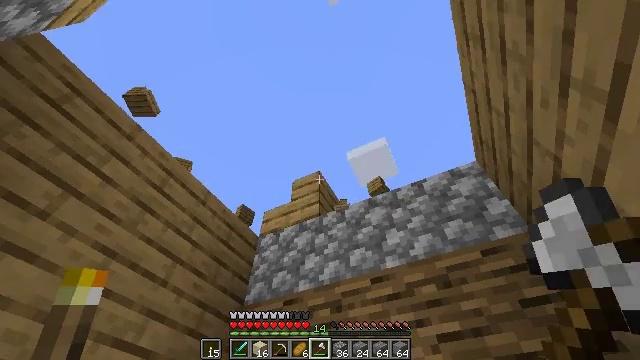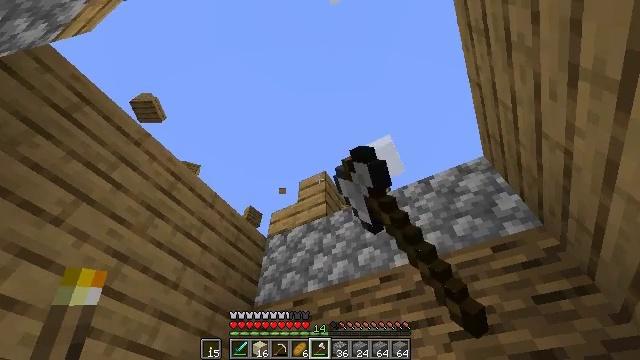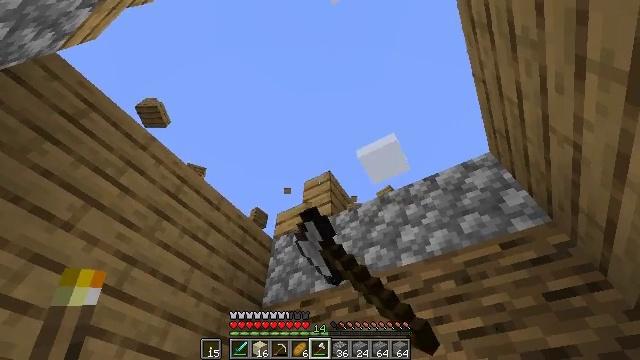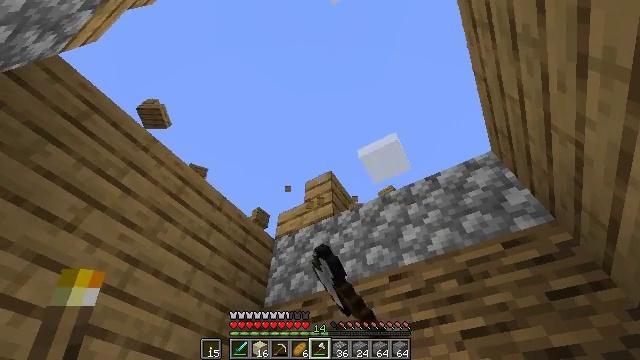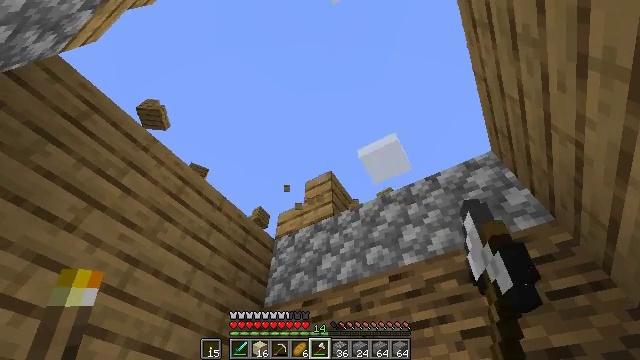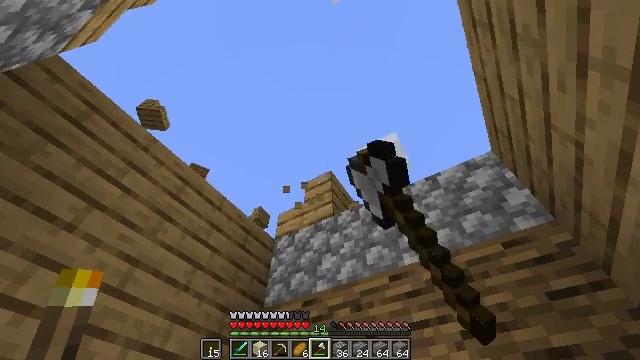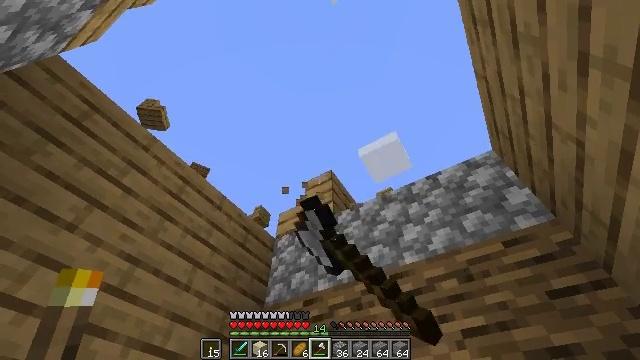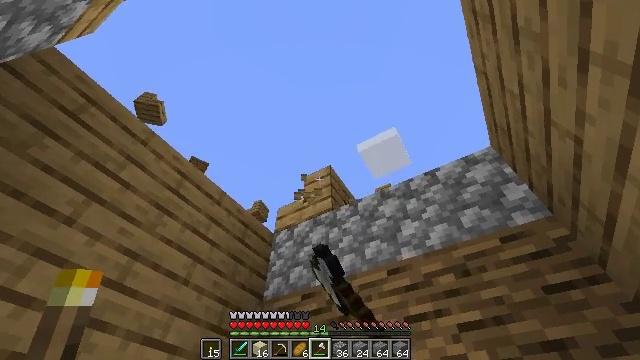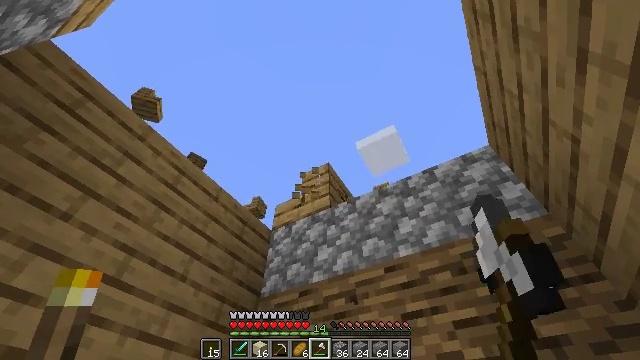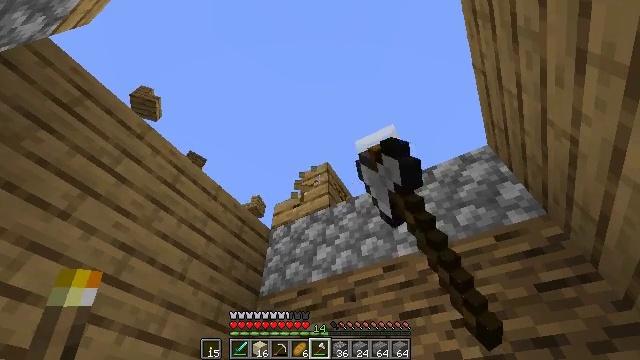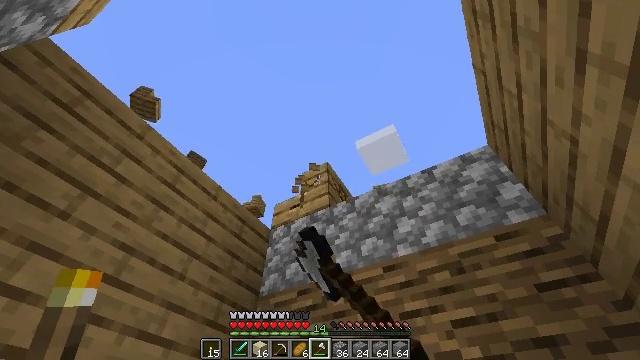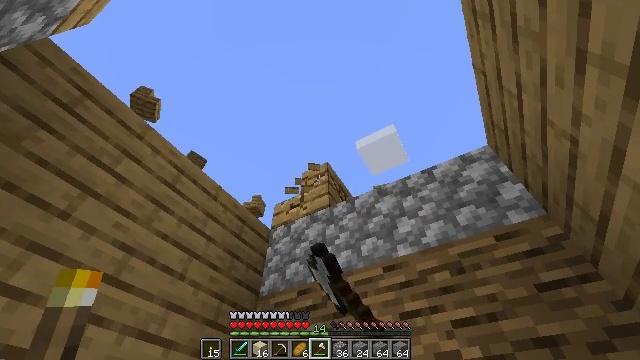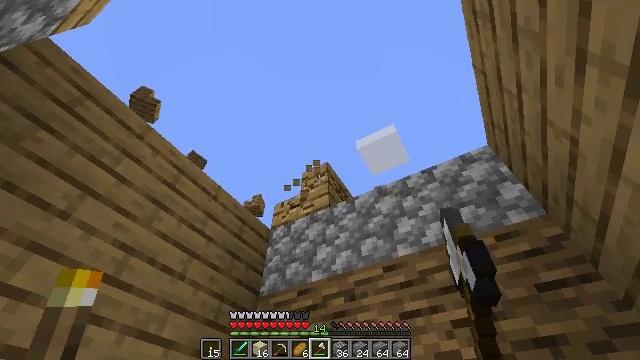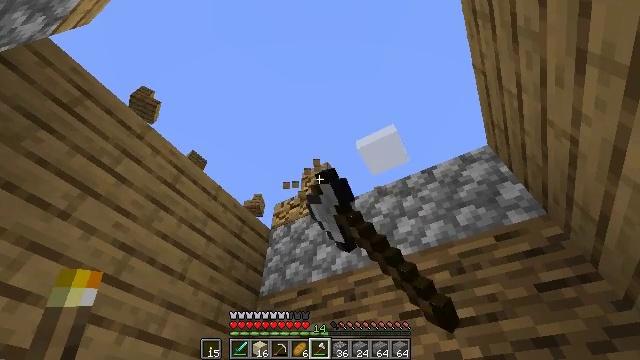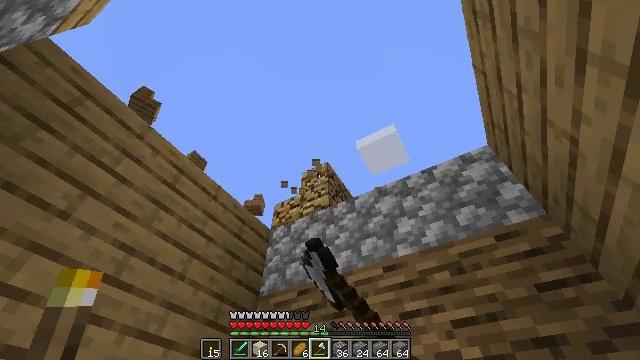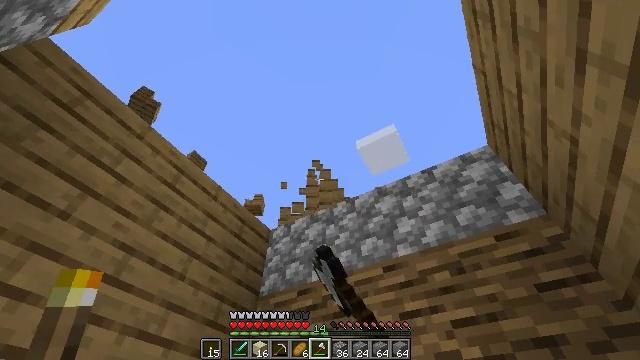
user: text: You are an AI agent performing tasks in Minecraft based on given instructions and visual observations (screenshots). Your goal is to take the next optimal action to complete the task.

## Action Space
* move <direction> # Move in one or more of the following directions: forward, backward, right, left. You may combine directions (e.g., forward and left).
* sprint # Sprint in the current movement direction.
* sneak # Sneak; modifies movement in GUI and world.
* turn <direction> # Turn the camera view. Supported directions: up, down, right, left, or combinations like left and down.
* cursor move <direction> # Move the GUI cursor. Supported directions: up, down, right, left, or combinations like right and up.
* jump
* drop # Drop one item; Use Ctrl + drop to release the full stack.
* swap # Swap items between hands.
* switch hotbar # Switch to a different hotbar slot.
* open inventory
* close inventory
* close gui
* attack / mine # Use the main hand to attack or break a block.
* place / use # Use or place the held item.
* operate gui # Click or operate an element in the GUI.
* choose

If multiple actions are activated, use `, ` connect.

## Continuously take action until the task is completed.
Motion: motion action
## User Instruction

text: Break the oak stairs.
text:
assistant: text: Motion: turn left, attack / mine
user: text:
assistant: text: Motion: turn left, attack / mine
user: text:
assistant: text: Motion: attack / mine
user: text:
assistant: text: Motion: attack / mine
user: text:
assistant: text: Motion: attack / mine
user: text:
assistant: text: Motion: attack / mine
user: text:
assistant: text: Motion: turn down, attack / mine
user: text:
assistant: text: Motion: attack / mine
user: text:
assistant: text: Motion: attack / mine
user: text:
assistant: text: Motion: attack / mine
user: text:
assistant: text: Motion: attack / mine
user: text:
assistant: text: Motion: attack / mine
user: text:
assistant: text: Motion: attack / mine
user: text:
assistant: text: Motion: attack / mine
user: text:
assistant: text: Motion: attack / mine
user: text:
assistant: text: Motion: attack / mine
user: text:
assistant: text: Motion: attack / mine
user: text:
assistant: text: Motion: attack / mine
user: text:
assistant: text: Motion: attack / mine
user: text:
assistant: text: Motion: attack / mine